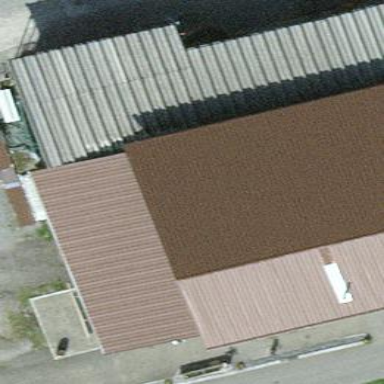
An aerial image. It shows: View of roof of building.